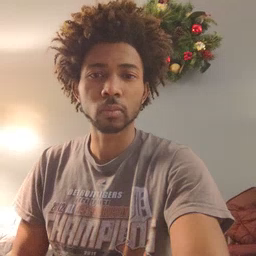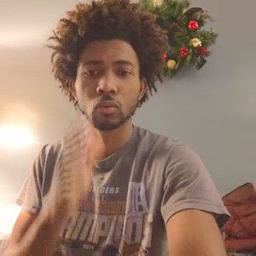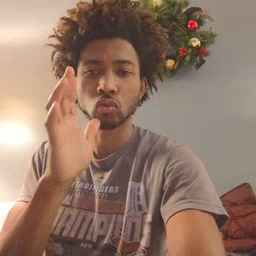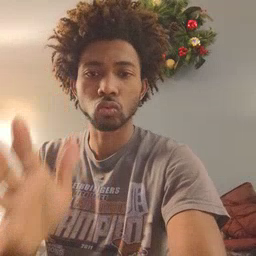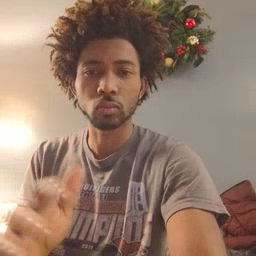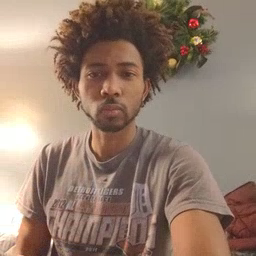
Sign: grandma